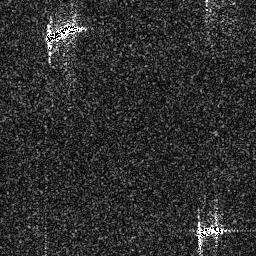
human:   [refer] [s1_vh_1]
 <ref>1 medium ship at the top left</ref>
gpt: <box>[[16, 7, 32, 19, 0]]</box>